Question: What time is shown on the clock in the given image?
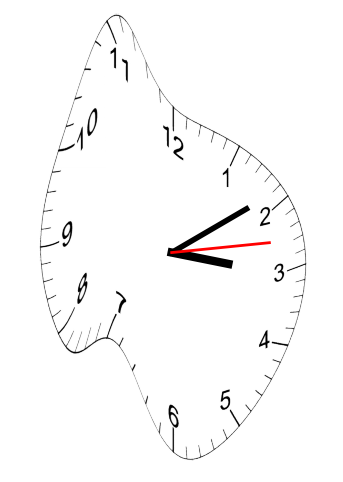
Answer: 03:09:13